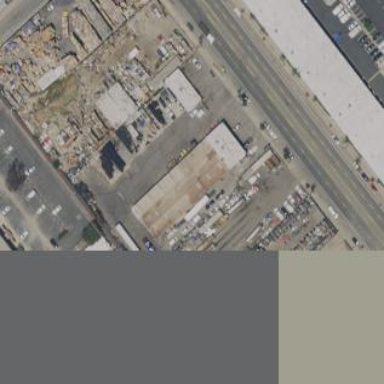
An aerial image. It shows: Industrial building.